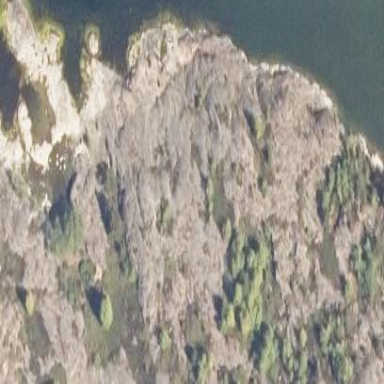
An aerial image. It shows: Landscape dominated by bare rock.